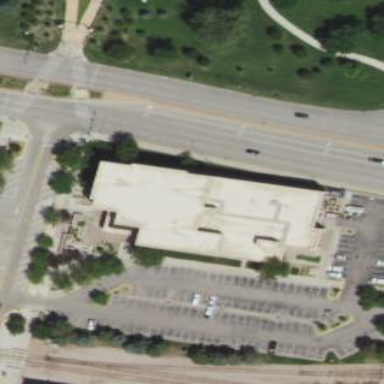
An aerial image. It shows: Civic building serving as town hall.